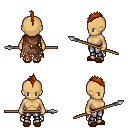
a pixel art fantasy rpg character, female body template, human, tanned skin, brown tattered cape, metal pants, brunette mohawk hairstyle, brown slippers, spear, four views (front, back, left, right), 2x2 character sprite sheet, small pixel art, hard edges, no anti-aliasing